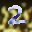
Label: 2